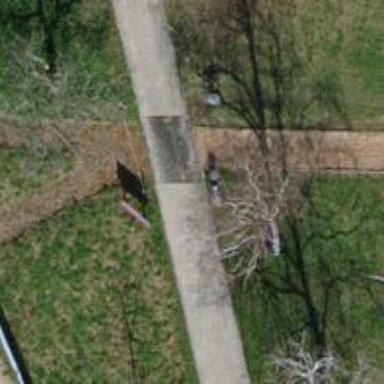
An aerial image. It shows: Unpaved path.